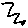
Label: zigzag